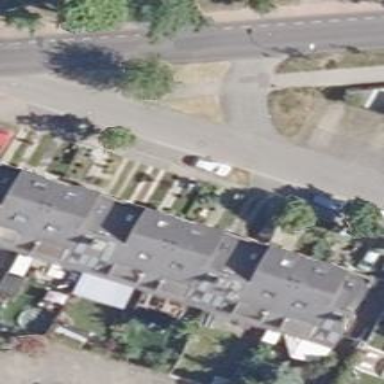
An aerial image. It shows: Residential road with asphalt surface and sidewalk on the left. There is parallel parking on the left side of the street.